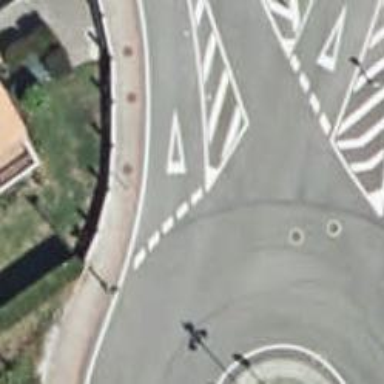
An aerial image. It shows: Tertiary road leading to roundabout junction.